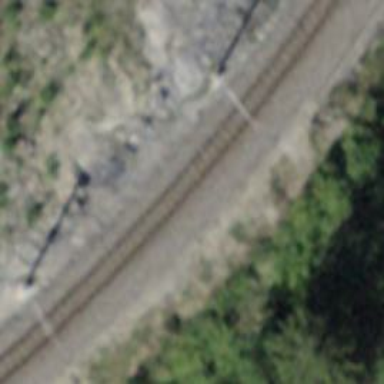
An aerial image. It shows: Narrow-gauge railway track with one electrified contact line.